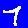
Digit: 7